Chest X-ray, PA view. Patient: 55 years old, sex M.
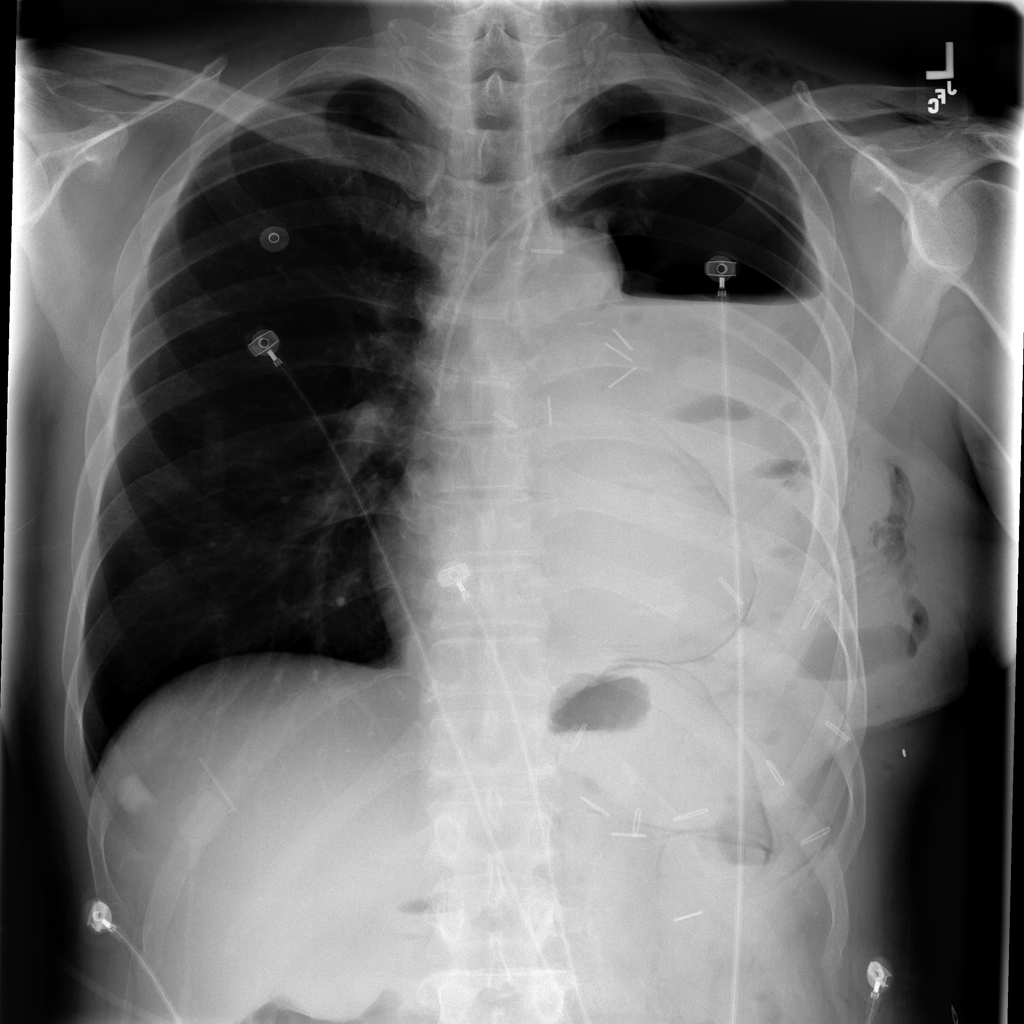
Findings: Emphysema